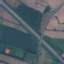
Land use / land cover class: Highway